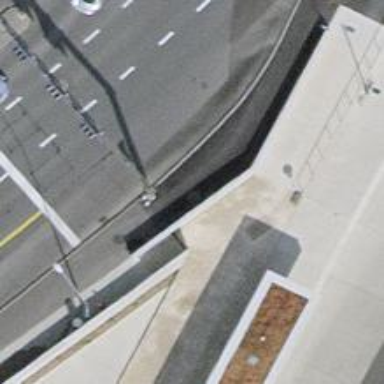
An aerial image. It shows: Retaining wall.